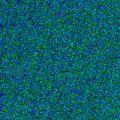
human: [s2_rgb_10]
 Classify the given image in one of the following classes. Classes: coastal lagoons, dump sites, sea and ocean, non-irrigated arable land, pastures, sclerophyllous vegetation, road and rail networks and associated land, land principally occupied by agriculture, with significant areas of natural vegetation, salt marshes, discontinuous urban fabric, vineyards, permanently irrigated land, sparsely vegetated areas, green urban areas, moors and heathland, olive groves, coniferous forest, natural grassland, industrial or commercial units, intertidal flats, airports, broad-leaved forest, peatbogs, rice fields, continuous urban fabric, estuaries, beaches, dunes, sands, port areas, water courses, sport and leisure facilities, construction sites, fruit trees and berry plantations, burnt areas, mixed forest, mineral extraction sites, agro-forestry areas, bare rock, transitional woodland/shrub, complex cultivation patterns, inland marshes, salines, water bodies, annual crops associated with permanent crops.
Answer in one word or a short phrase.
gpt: sea and ocean